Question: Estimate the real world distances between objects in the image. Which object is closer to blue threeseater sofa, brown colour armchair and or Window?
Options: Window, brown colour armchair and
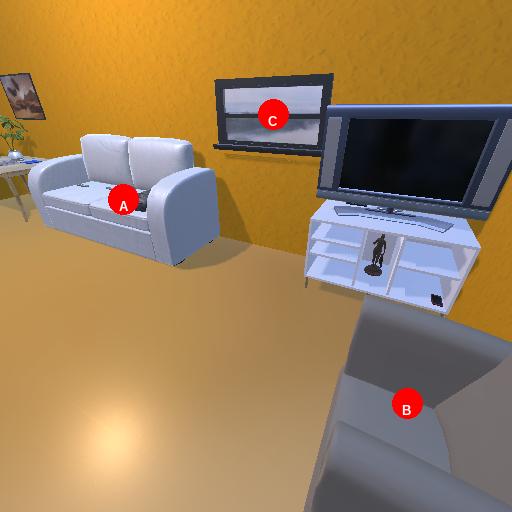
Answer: Window